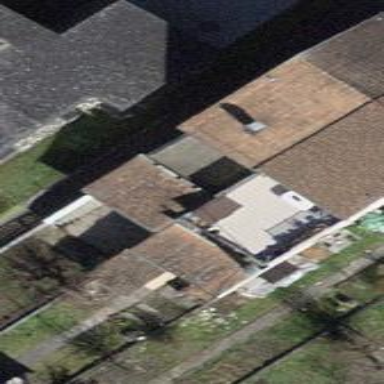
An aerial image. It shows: Building with tile roof.